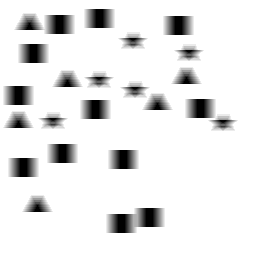
Squares: 12
Triangles: 6
Stars: 6
Total shapes: 24